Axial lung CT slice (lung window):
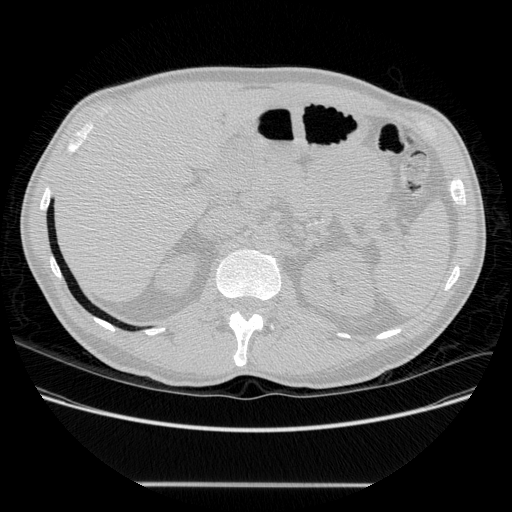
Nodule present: no